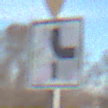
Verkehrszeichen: VerlaufVorfahrtsstrasse10
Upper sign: VorfahrtGewaehren
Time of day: MorningAfternoon
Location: Outdoor (Nature)
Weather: PartlyCloudy
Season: NotSpecified
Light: Natural